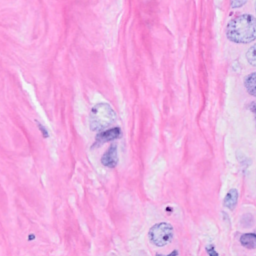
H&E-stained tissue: Breast